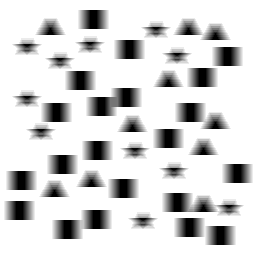
Squares: 21
Triangles: 10
Stars: 11
Total shapes: 42